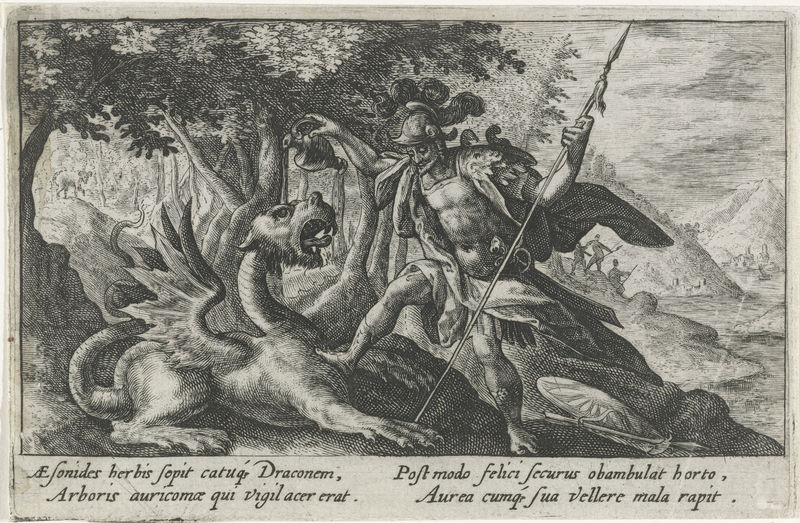
Titel: Jason bemachtigt het Gulden Vlies
Künstler: Crispijn van de (I) Passe
Standort: Amsterdam
Institution: Rijksmuseum
Schlagwörter: baum, flügel, fluss, see, bach, hügel, wald, amphore, krug, schwanz, bein, berge, lanze, schild, fuss, stich, helm, krallen, ritter, rüstung, römer, krieger, speer, kupferstich, bock, drache, schi,d, arboris